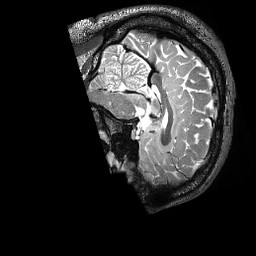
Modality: T2w
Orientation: sagittal
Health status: healthy
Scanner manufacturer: siemens
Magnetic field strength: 3 T
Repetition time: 3.2 s
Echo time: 0.565 s